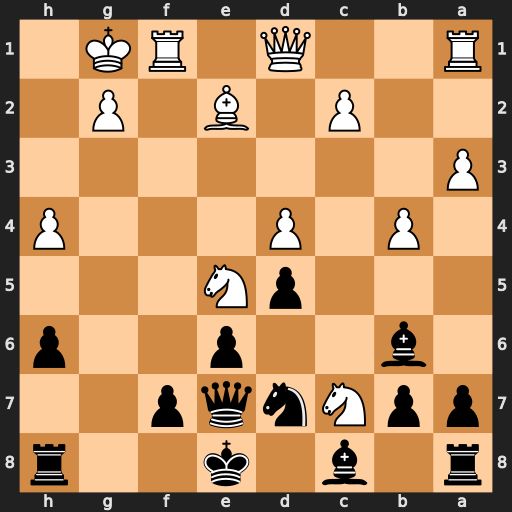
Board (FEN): r1b1k2r/ppNnqp2/1b2p2p/3pN3/1P1P3P/P7/2P1B1P1/R2Q1RK1
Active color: b
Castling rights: kq
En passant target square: -
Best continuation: Bxc7 Rxf7 Qxh4 Bh5 Kd8 Qg4 Qxg4